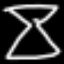
Label: hourglass